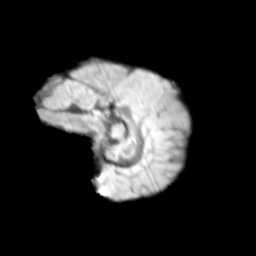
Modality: T2w
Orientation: sagittal
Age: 11
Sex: male
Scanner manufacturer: siemens
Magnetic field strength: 3 T
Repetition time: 3.8 s
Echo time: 0.07 s